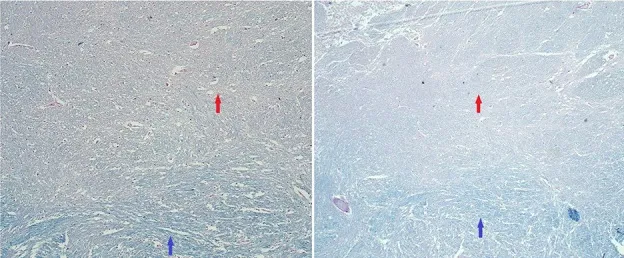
Histopathological findings (tumefactive lesion in the left occipital lobe). Luxol fast blue/periodic acid-Schiff (PAS) staining. Red arrows: area of demyelination in plaque (pinkish color of PAS). Blue arrows: areas of normal myelination (bluish staining of myelin by luxol fast blue) (100x magnification/50x magnification).
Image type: pathology (pas)